Question: Something strange happened to me today ,my friends(developers) said its probably a bug ... Usually when I want to see the DDL of a table in PL/SQL , I right-click on the table and then I click on view and I get the DDL .However, there is another way I can get the DDL of a table and by right clicking on the table and there something called DBMS_METADATA then I put my cursor on it and it will show me DDL. In the image that I upload there a difference between the DBMS_METADATA and the 'view' .Number 1 represents the 'view' and the 2 represents the DBMS_METADATA, if you notice there is a huge difference between the two .The first one shows column organization_code its not null (because its not checked) but the 2nd one shows organization_code is null. this made the developers confused, which one they should count on ? .But after testing the column its not null. I should mention that is column is a primary key so it should be NOT null why in medata showed a wrongs information ? does that happened to anyone before ?(by the way i am using 11g)

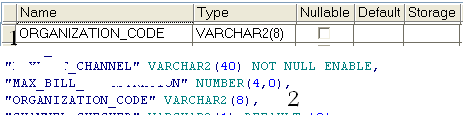
Answer: A column used for a primary key cannot be null. However, that restriction can be enforced solely through a primary key constraint, and does not require a separate not null constraint. The IDE, PL/SQL Developer, is showing you a generally more useful combination of primary key constraints and not null constraints. DBMS_METADATA is showing you exactly how the tables were specified, which is irrelevant unless you plan on dropping the primary keys.
'''
create table table1(a number not null primary key);
create table table2(a number primary key);
begin
dbms_metadata.set_transform_param(dbms_metadata.session_transform,
'SEGMENT_ATTRIBUTES',false);
end;
/
select dbms_metadata.get_ddl('TABLE', 'TABLE1') from dual;
CREATE TABLE "JHELLER"."TABLE1"
( "A" NUMBER NOT NULL ENABLE,
PRIMARY KEY ("A") ENABLE
)
select dbms_metadata.get_ddl('TABLE', 'TABLE2') from dual;
CREATE TABLE "JHELLER"."TABLE2"
( "A" NUMBER,
PRIMARY KEY ("A") ENABLE
)
'''
In PL/SQL Developer, neither column has Nullable checked.
1 Unless you use a novalidated non-unique index, which is extremely rare.